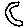
Label: moon